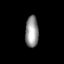
Tissue: lung
Cell type: Myeloid cells
Senescence score: 0.5475
Nuclear area (px): 402
Mean DAPI intensity: 148.502